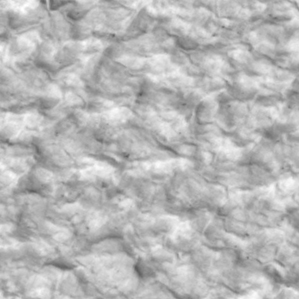
Label: non_frost